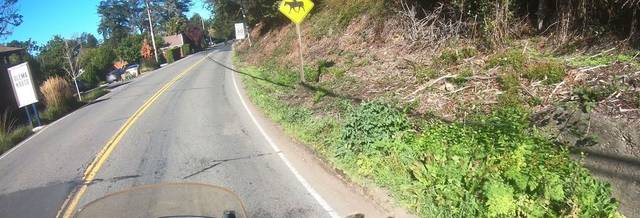
Region: United States
Coordinates: 38.041, -122.788